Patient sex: F
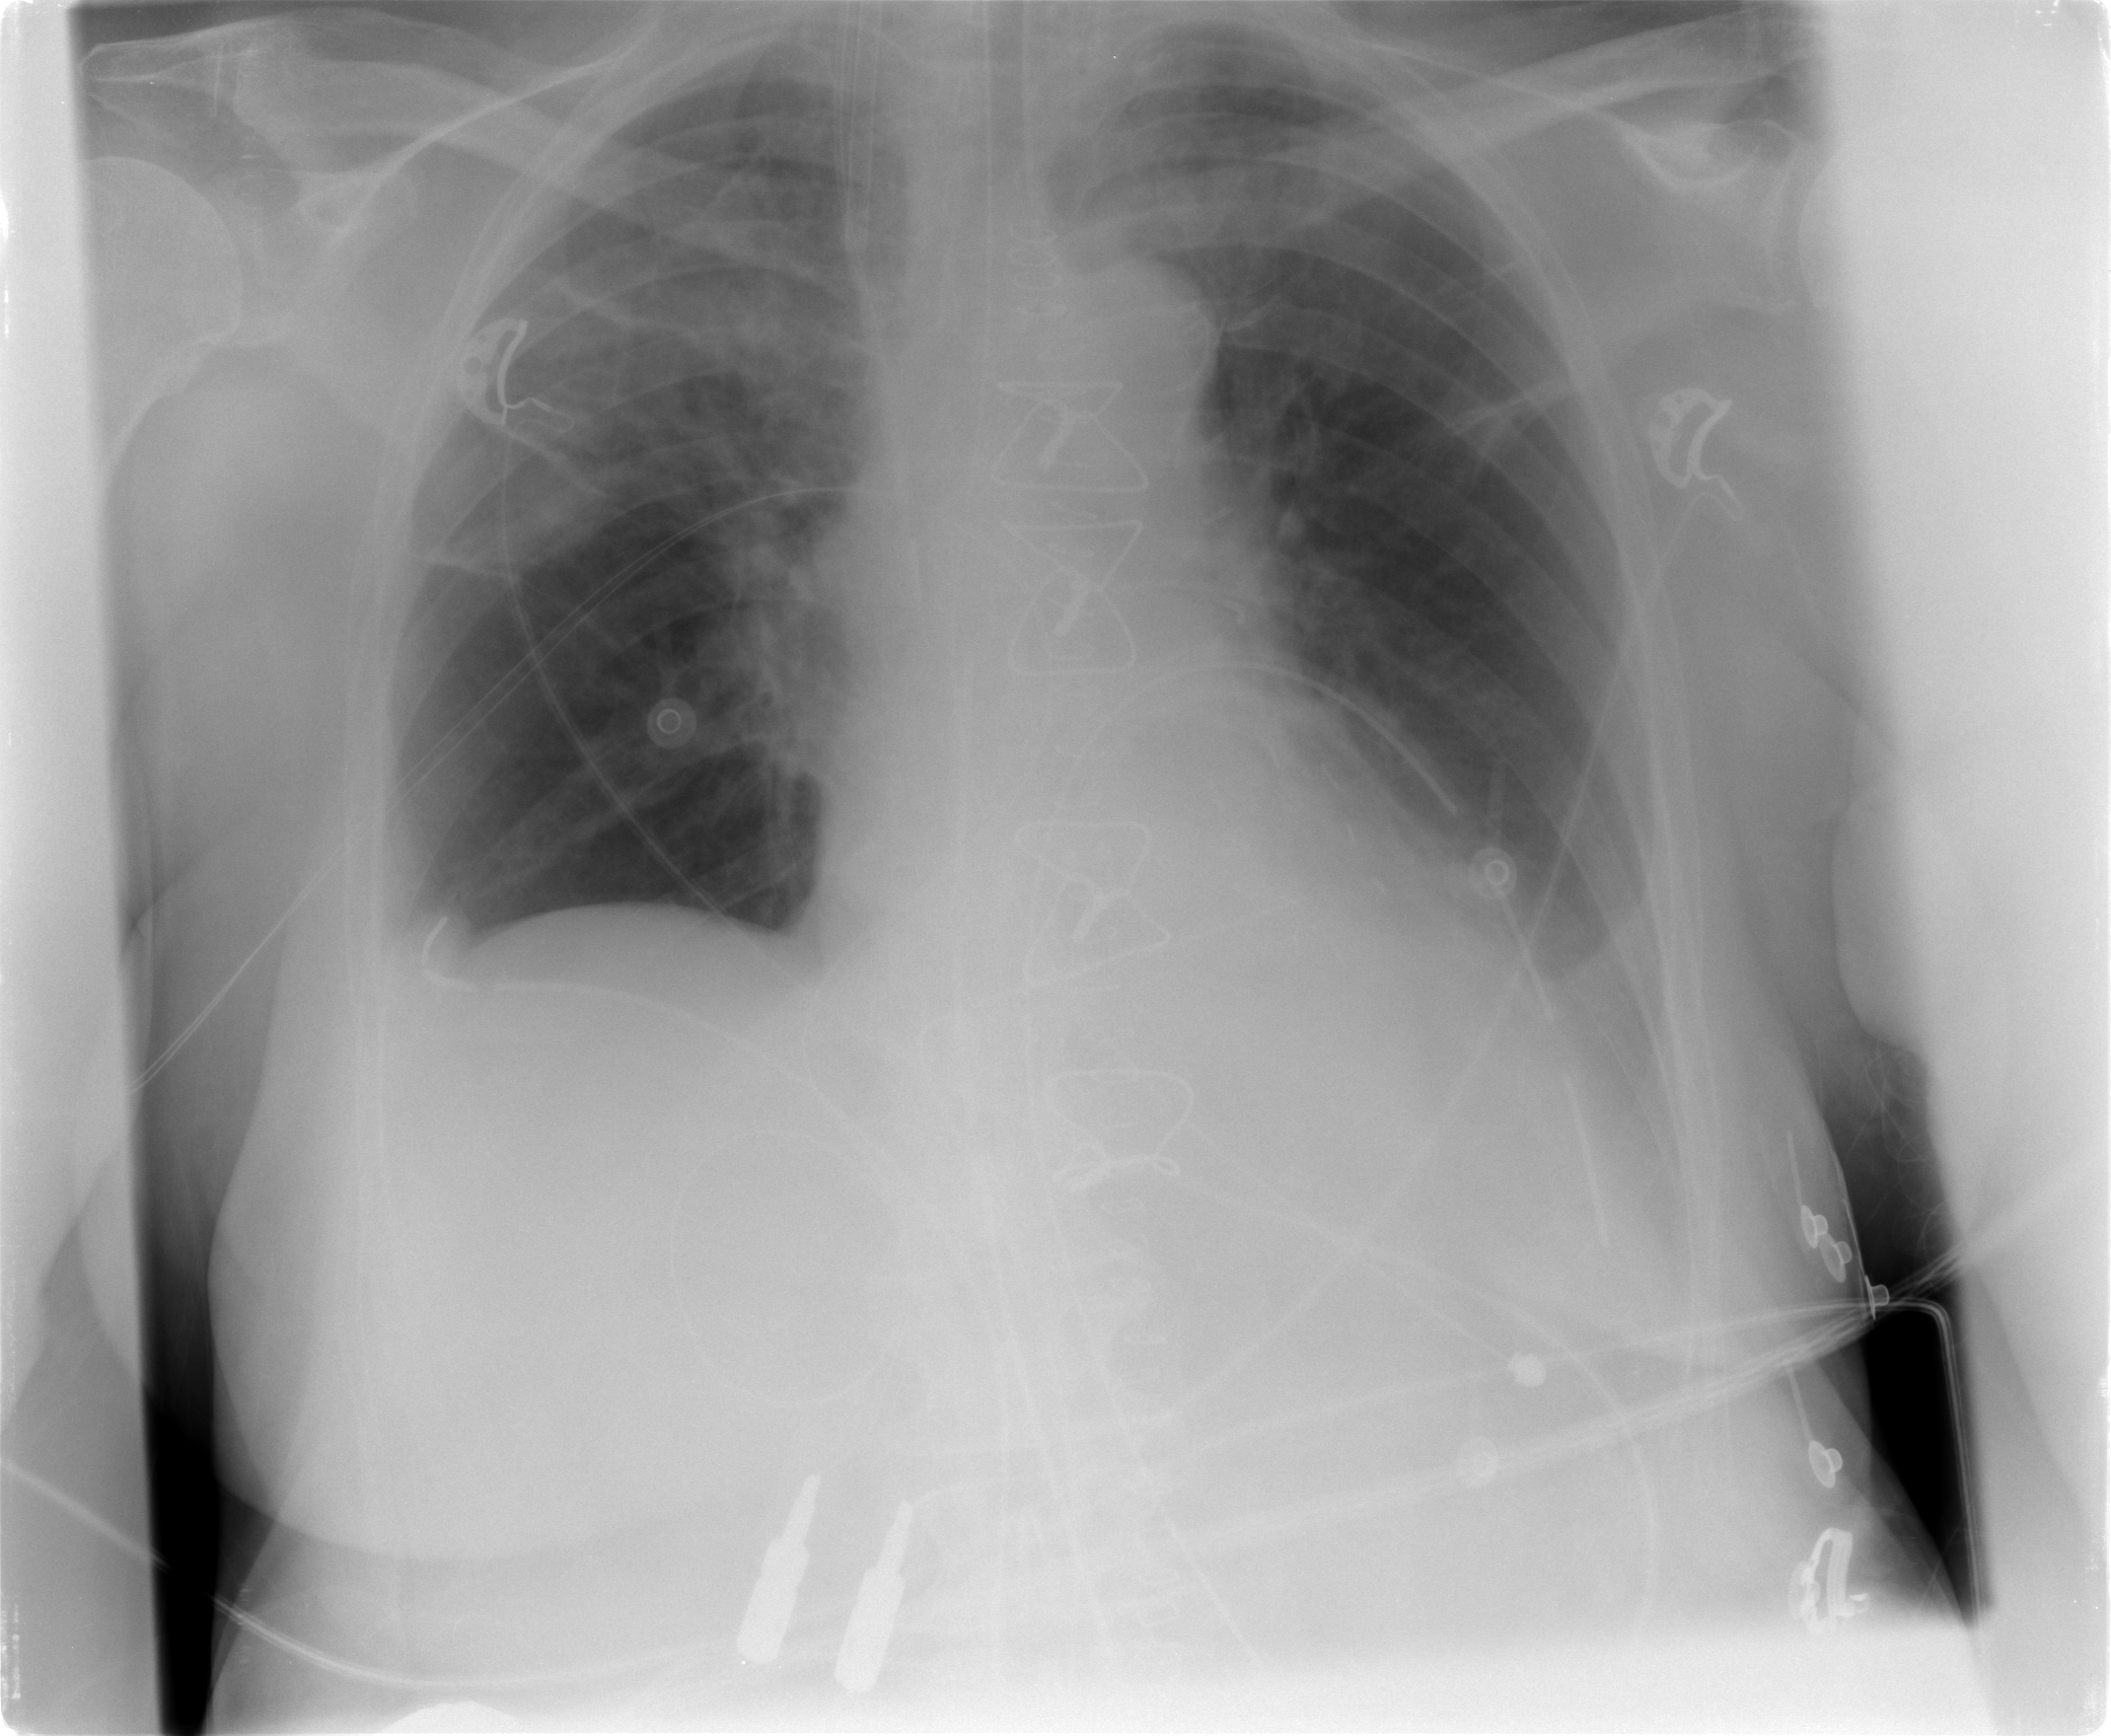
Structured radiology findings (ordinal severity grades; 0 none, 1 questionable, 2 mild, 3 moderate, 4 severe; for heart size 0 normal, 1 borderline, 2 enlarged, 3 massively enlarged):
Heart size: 0
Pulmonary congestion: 0
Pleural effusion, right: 1
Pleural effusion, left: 2
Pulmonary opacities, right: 0
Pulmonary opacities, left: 0
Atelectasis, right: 2
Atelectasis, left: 2